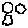
Label: hexagon